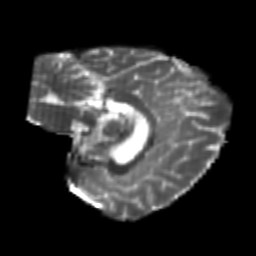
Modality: T2w
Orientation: sagittal
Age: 22
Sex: female
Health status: healthy
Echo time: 0.074 s